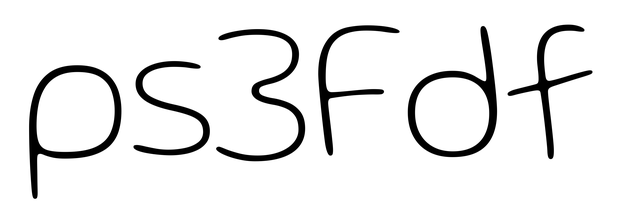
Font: Gluten_Thin